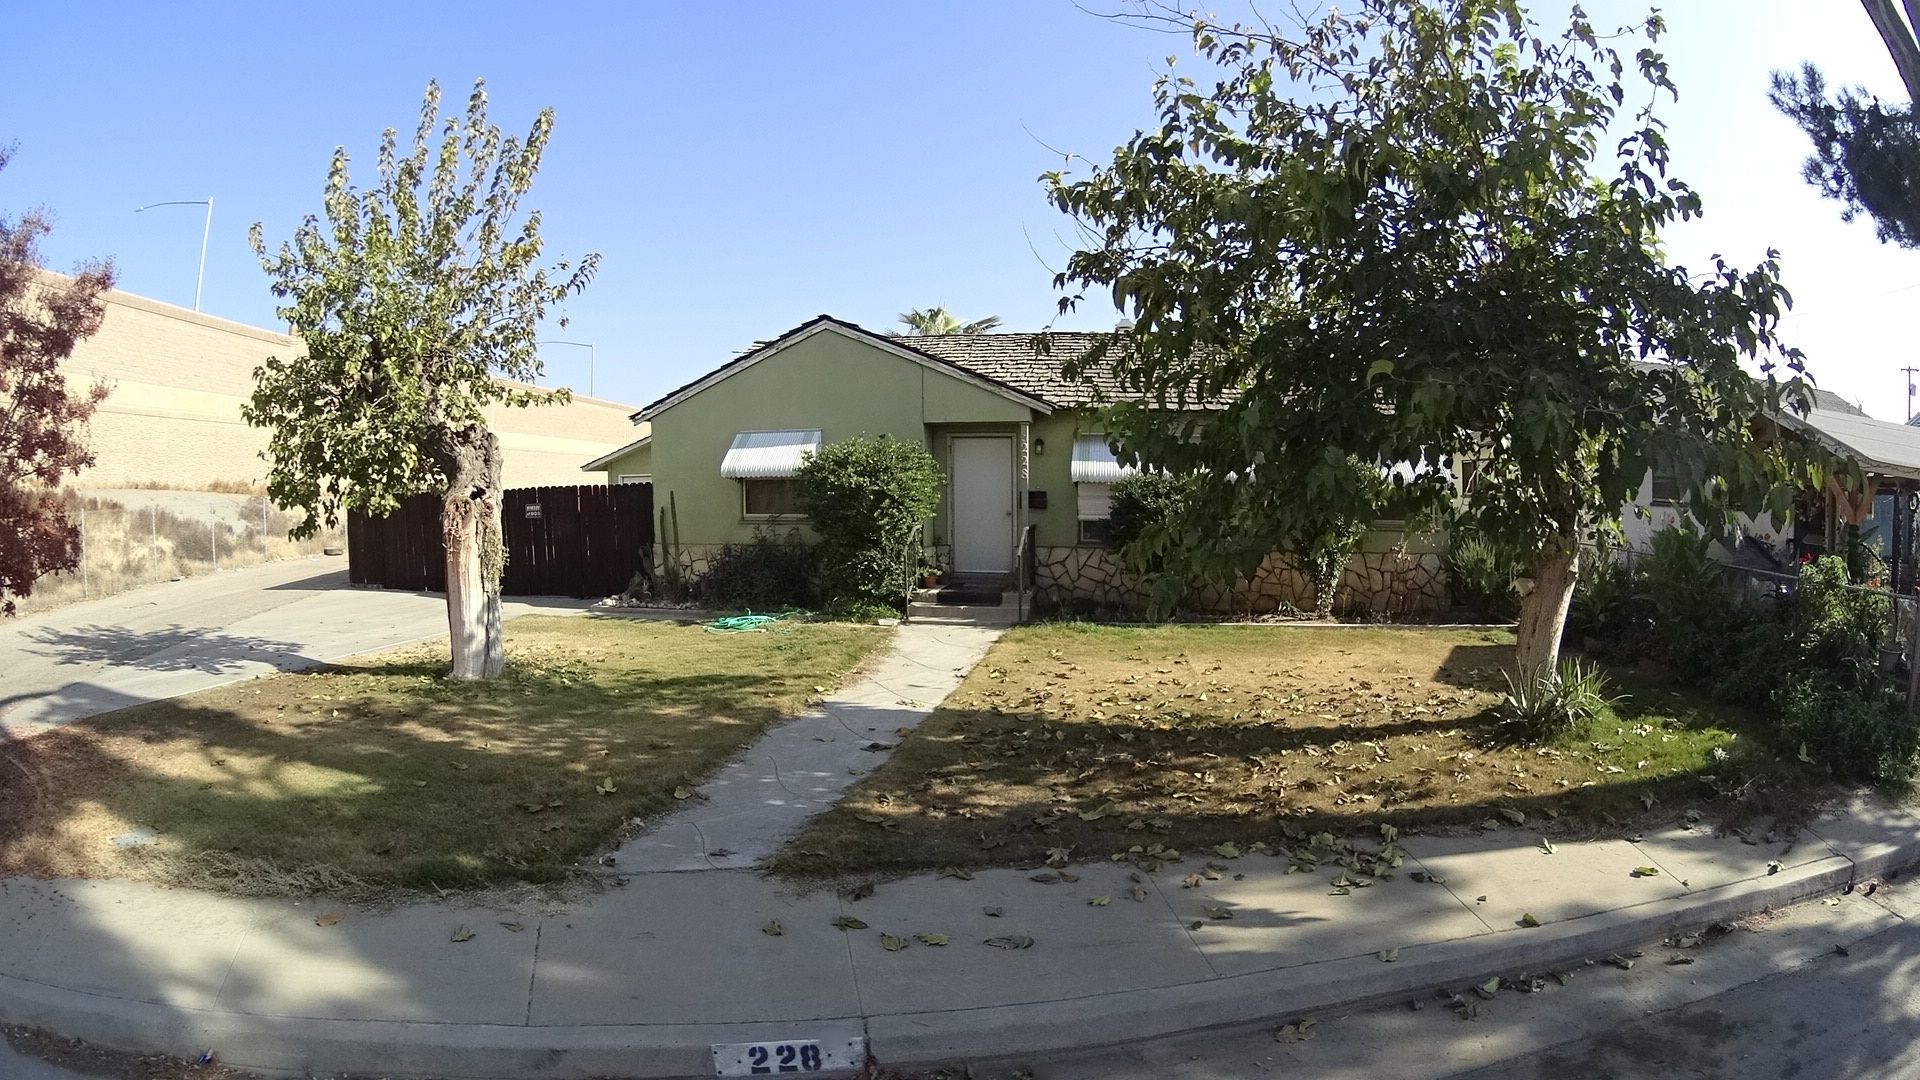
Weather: clear
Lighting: day
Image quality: good
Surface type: walking surface
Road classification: residential, service
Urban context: urban centre
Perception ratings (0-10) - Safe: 7.66, Lively: 6.59, Beautiful: 7.88, Boring: 4.57, Depressing: 2.67, Wealthy: 7.61